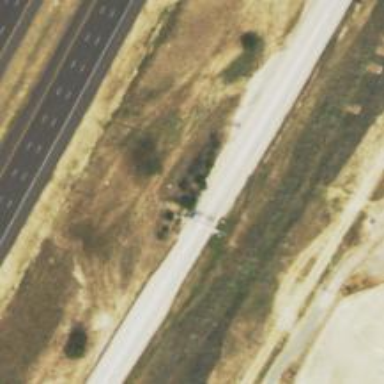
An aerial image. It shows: Toll gantry on the road.